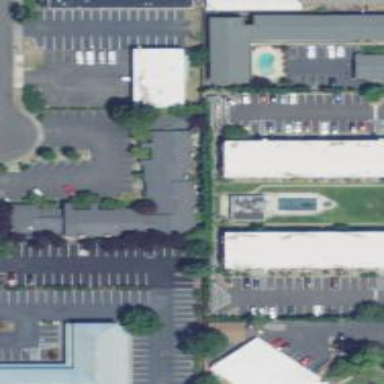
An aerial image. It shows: Commercial building.